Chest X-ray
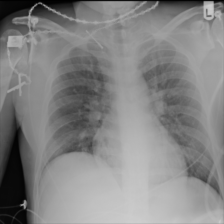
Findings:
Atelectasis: negative
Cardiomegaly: negative
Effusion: negative
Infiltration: negative
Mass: negative
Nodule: negative
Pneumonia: negative
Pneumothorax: negative
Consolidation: negative
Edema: negative
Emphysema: negative
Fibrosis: negative
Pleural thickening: negative
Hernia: negative